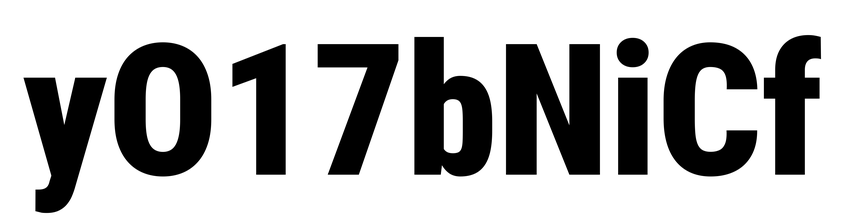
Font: Roboto_Condensed_Black